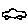
Label: car